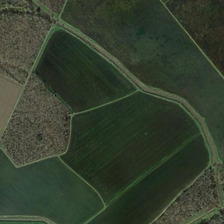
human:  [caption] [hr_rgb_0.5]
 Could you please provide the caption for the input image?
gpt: several pieces of farmlands are together .

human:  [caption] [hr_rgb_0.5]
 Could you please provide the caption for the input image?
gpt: several pieces of farmlands are together .

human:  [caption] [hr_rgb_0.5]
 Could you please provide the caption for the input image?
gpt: several pieces of farmlands are together .

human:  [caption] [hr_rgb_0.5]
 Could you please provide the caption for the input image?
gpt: several pieces of farmlands are together .

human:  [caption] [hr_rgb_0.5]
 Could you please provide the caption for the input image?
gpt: several pieces of farmlands are together .